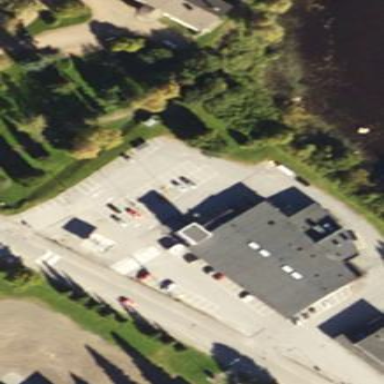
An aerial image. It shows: Parking area.